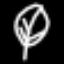
Label: leaf